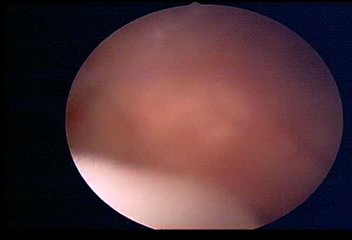
Modality: WLC
Class: Normal mucosa
Bladder cancer association: No